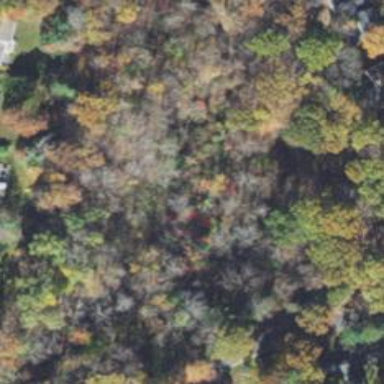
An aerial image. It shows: Existing Preserved Open Space in woodland area.